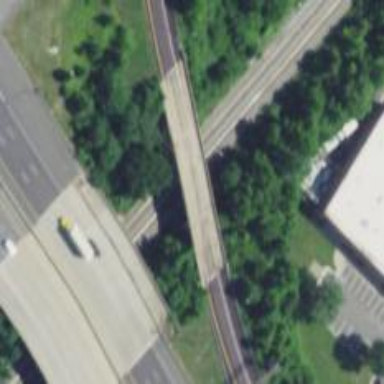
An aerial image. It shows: Asphalt surface bridge on motorway link.